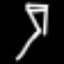
Label: hourglass